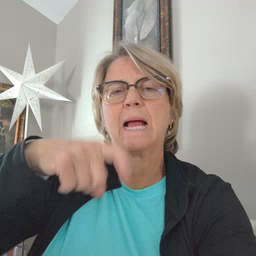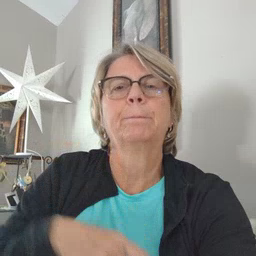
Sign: time